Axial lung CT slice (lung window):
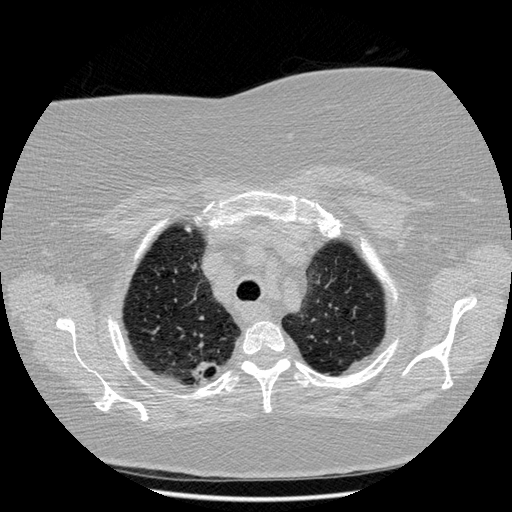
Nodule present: no